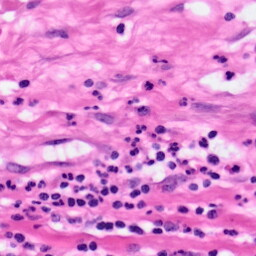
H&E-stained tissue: Pancreatic